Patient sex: M
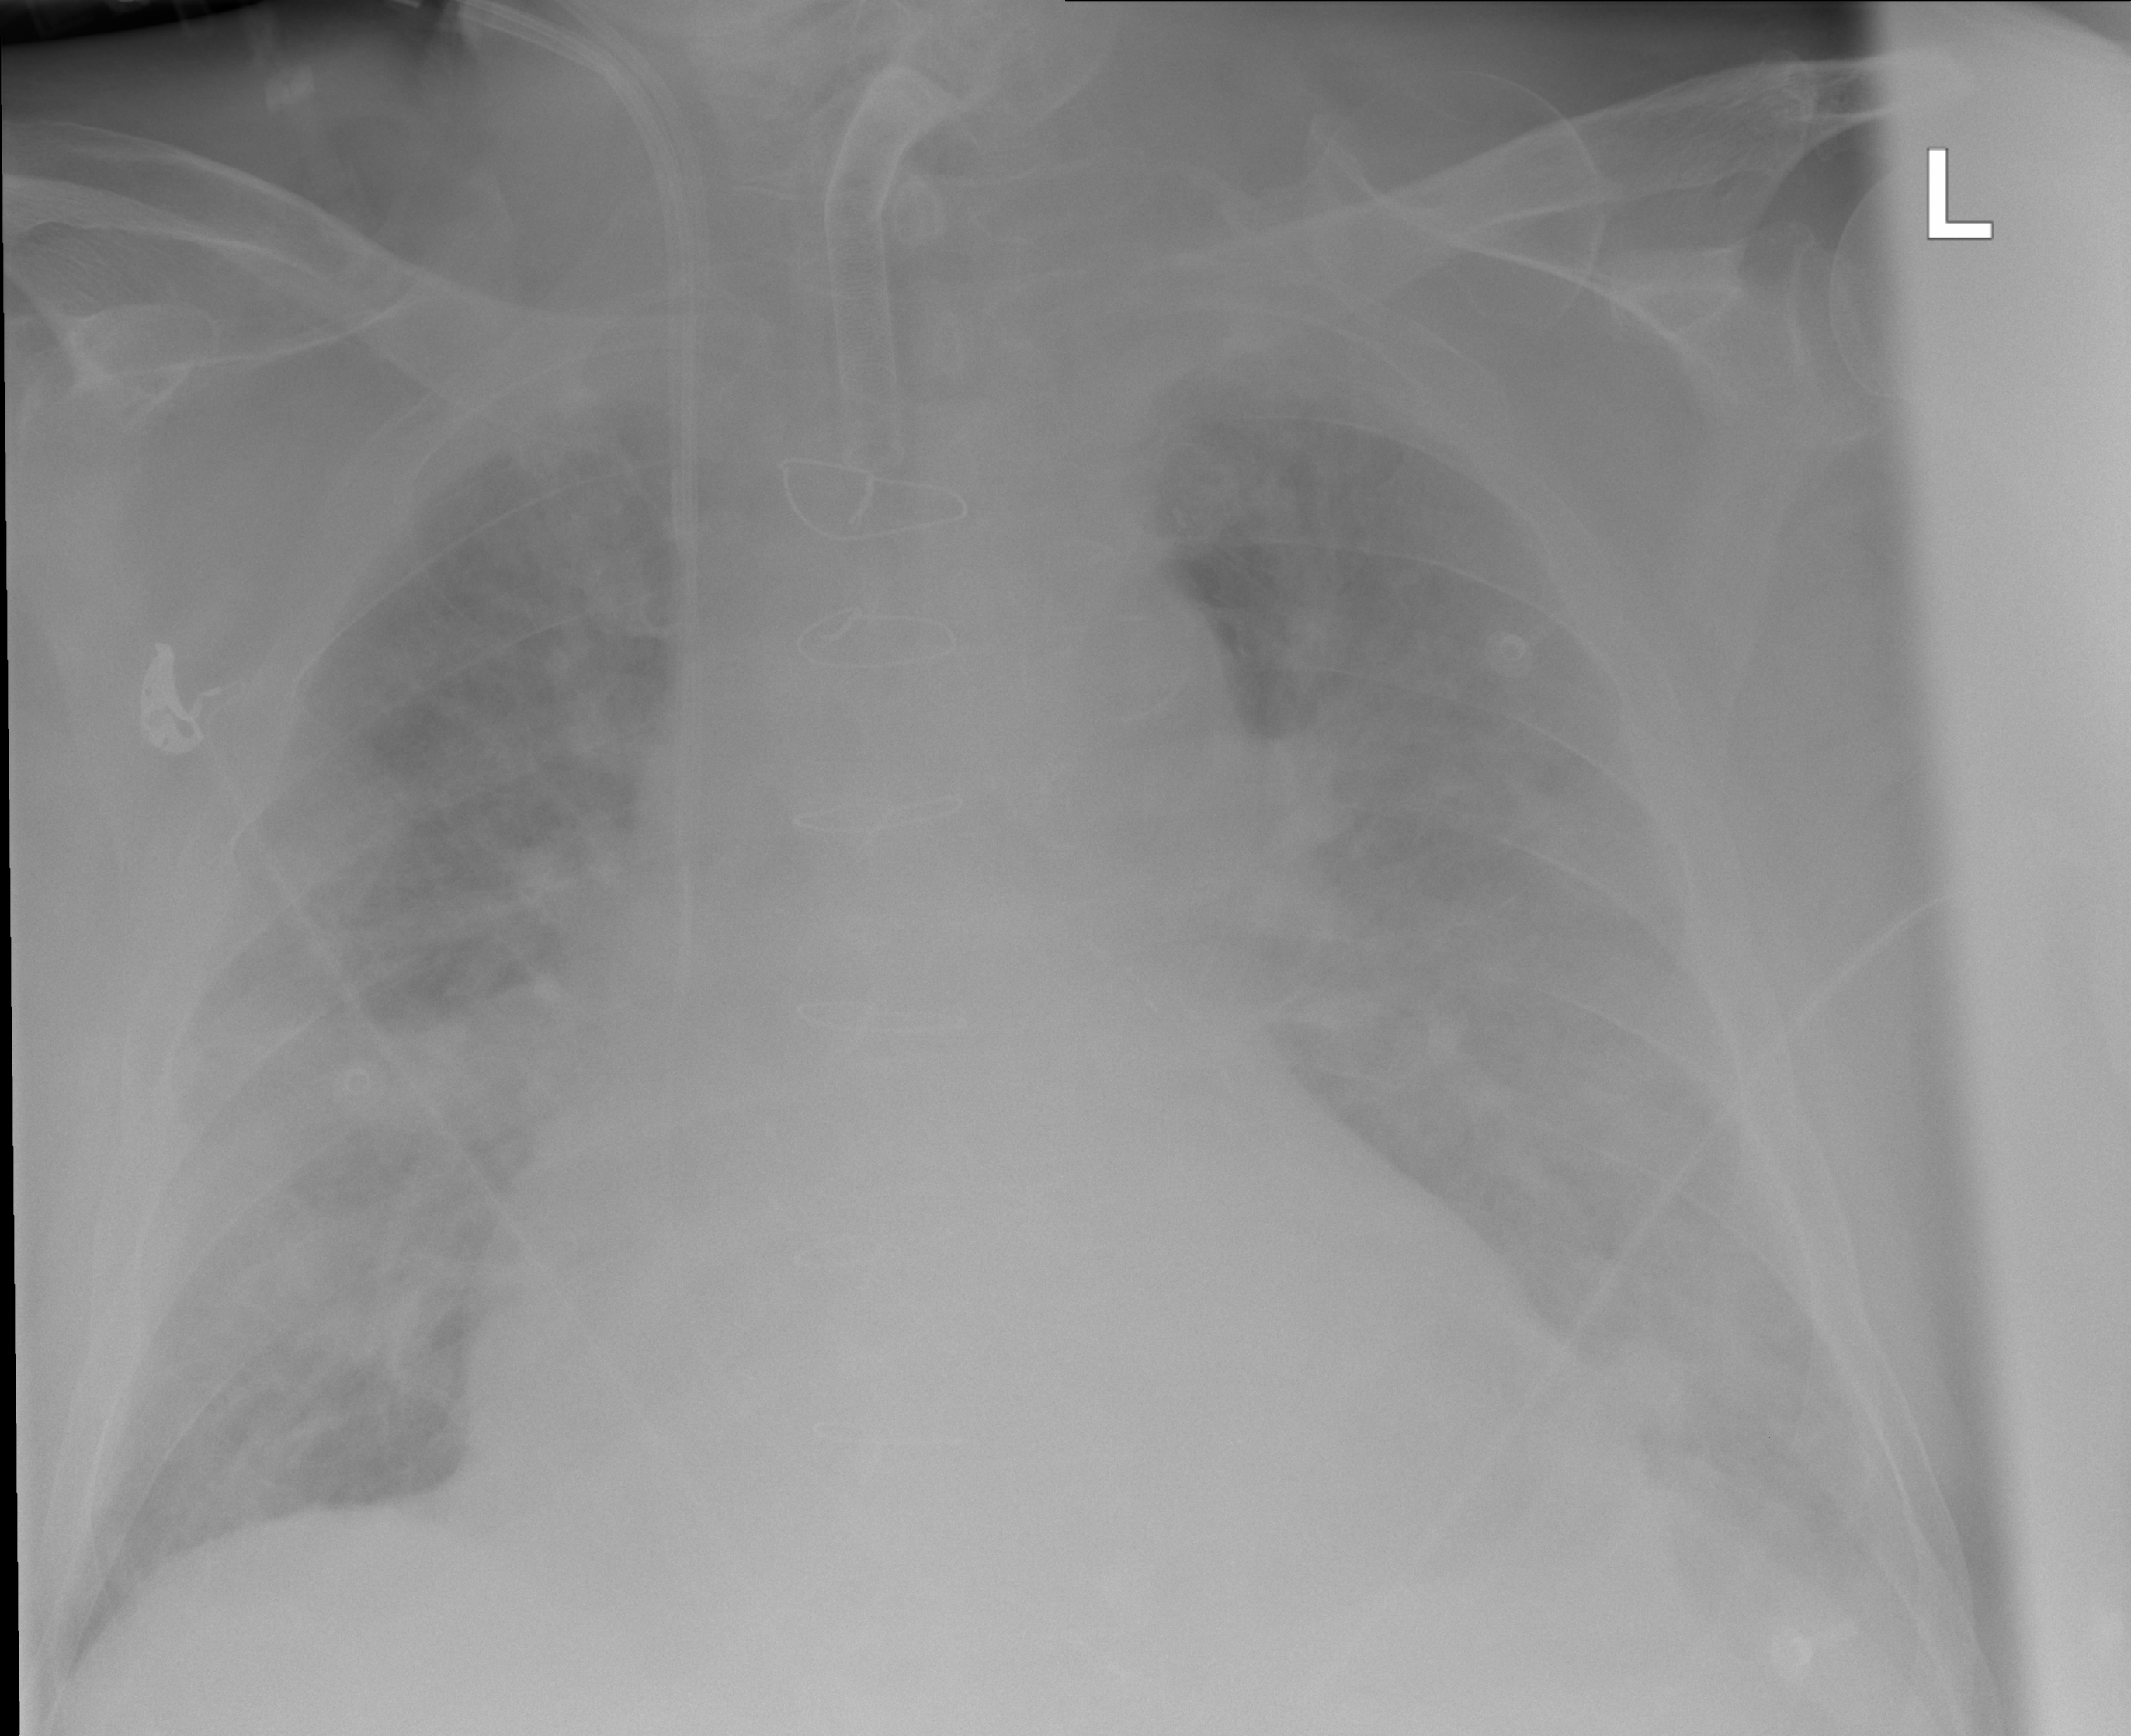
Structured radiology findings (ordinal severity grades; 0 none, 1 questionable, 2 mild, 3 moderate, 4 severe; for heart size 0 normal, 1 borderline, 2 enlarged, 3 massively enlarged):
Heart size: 2
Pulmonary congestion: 2
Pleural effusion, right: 0
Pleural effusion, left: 2
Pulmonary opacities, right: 2
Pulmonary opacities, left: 2
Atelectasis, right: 2
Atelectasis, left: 2